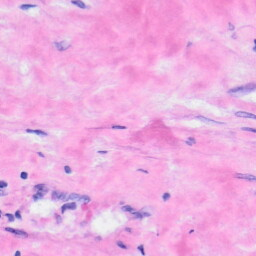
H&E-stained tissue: Liver